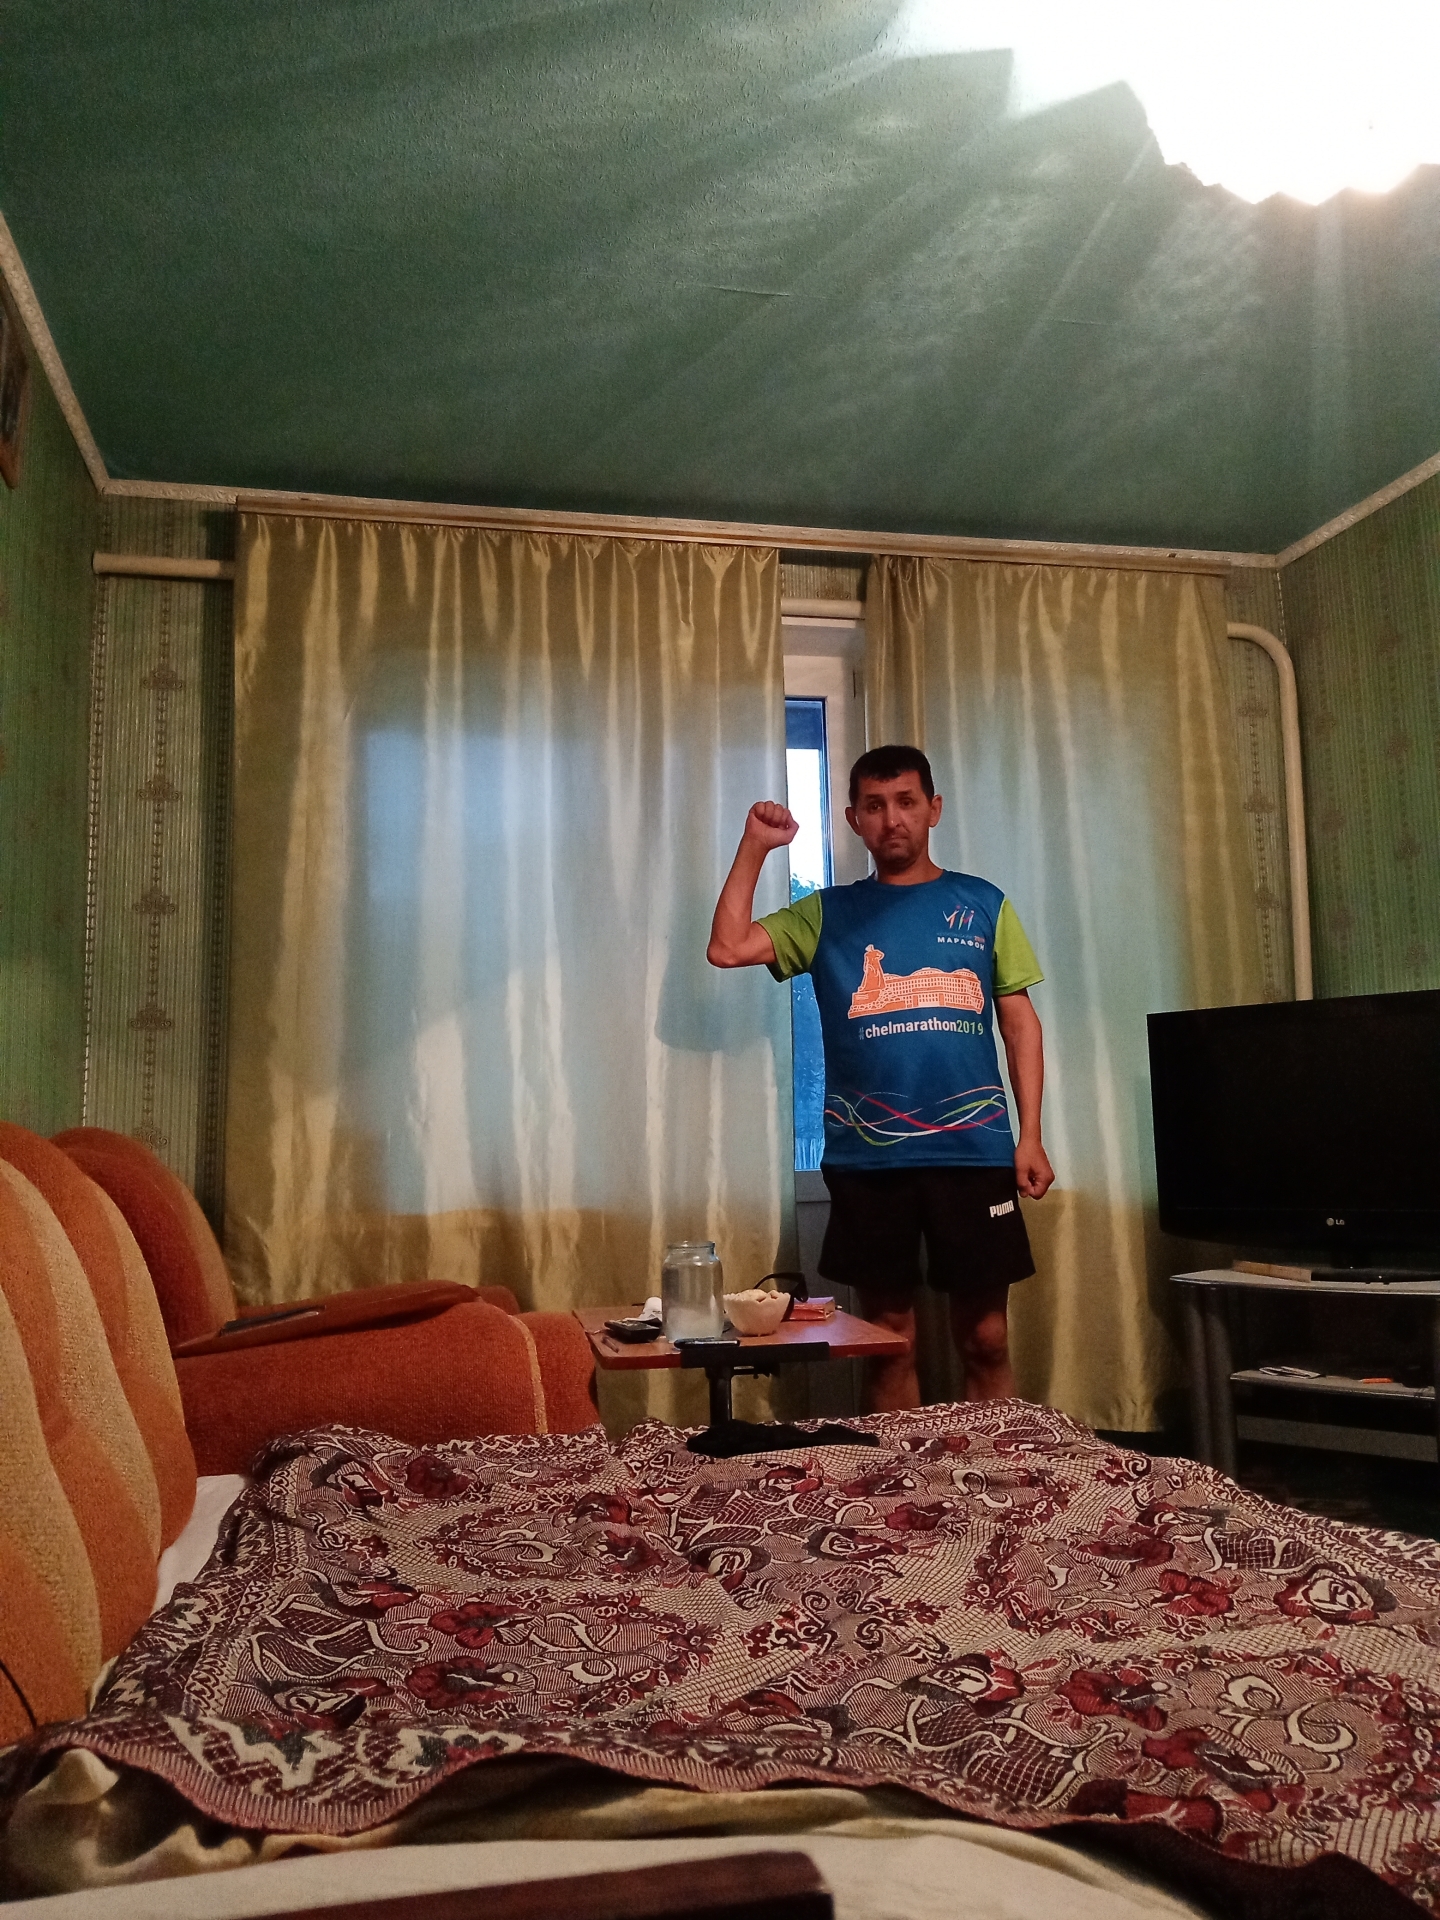
Label: noise